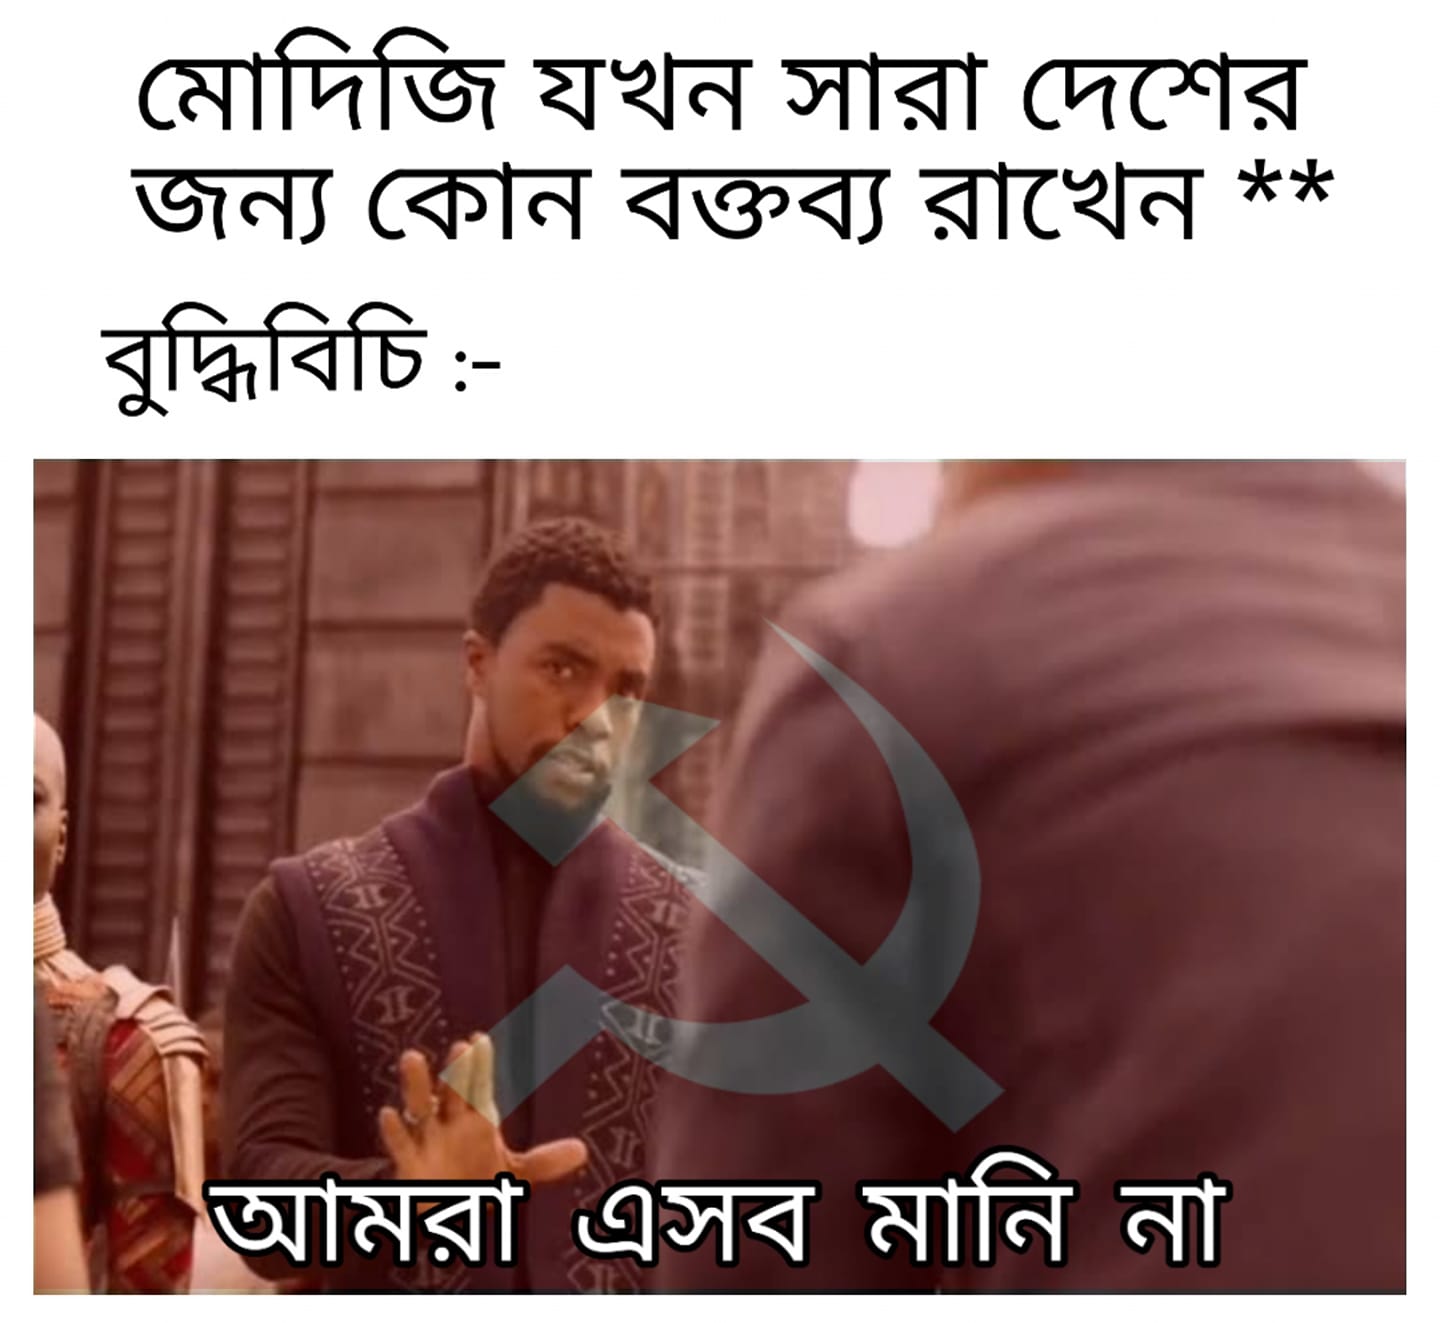
Caption: মোদিজি যখন সারা দেশের জন্য কোন বক্তব্য রাখেন **   বুদ্ধিবিচি :-    আমরা এসব মানি না
Label: hate